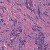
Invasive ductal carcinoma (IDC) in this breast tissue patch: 1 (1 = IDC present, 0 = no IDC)